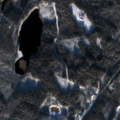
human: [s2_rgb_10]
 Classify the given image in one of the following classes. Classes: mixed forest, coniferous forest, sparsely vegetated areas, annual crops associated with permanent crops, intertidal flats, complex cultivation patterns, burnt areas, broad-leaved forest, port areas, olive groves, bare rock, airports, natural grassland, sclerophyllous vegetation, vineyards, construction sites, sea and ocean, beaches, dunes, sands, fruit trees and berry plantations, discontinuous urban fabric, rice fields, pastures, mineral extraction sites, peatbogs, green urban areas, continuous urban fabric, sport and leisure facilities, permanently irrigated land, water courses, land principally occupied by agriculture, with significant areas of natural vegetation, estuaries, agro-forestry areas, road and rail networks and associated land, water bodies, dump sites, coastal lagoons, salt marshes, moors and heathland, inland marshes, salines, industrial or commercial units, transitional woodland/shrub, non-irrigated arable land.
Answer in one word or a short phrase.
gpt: land principally occupied by agriculture, with significant areas of natural vegetation, coniferous forest, mixed forest